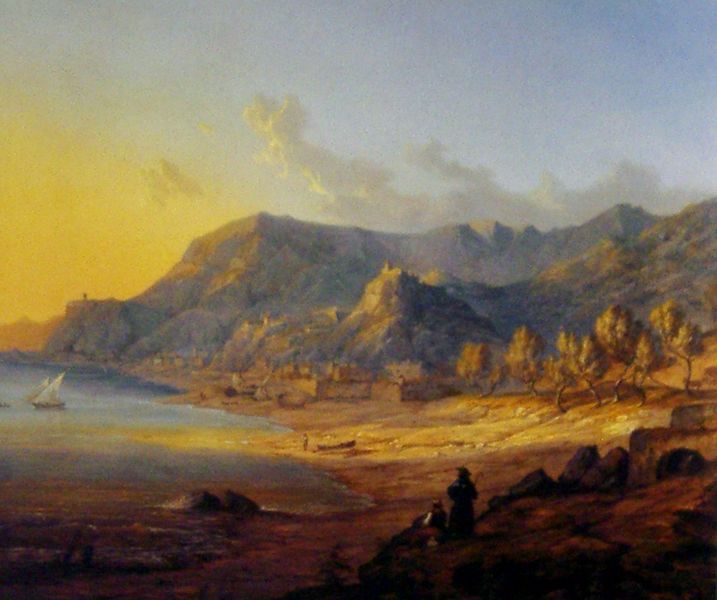
Titel: Landschaft bei Amalfi
Künstler: Carl Wagner
Institution: (Privatbesitz)
Schlagwörter: baum, berg, blau, dunkel, felsen, gemälde, gestein, gewitter, himmel, mann, meer, schatten, wasser, weiß, wolken, bäume, gelb, landschaft, menschen, ocker, sand, see, stadt, ufer, abend, braun, hell, hintergrund, hut, licht, männer, vordergrund, gebäude, haus, wolke, beige, leute, malerei, mensch, stein, steine, öl, dämmerung, erde, ferne, häuser, hügel, morgen, nass, sonnenaufgang, wind, gewässer, sonne, land, mantel, kontrast, wald, boot, boote, turm, hellblau, spanien, küste, schiff, segel, segelboot, strand, wellen, italien, ort, süden, stab, fischer, segelschiff, berge, fels, gebirge, kamm, klippen, dorf, mauer, bergkette, sonnenuntergang, violett, idylle, hafen, böschung, sandbank, beobachter, staffage, ruderboot, stimmung, fallen, abendrot, bucht, unscharf, klippe, ortschaft, burg, bergspitze, festung, konturen, landzunge, betrachten, verschwommen, mauern, wanderer, siedlung, joch, hirte, schäfer, bergmassiv, mittelmeer, kerbe, komplementärfarben, einmaster, wolkenb, rist, pilger, barke, olivenbäume, olivenhain, sinai, seltsam, farbkonstrast, gabirge, abed